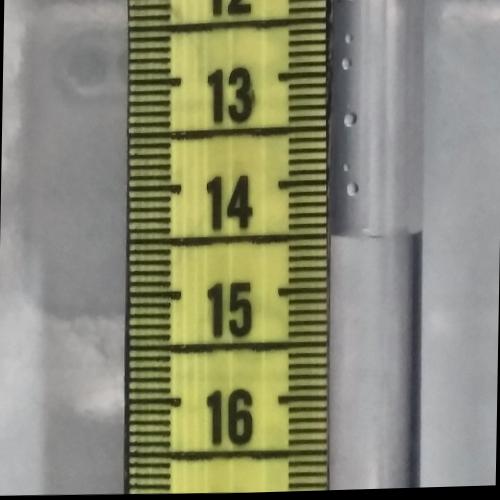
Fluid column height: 14.5 cm